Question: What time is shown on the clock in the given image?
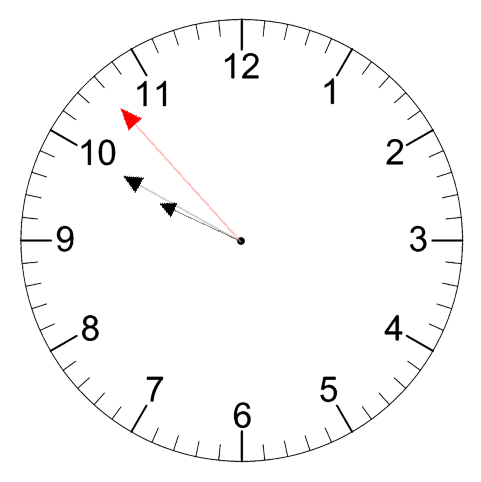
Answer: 09:49:53